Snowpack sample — Rabbit Ears Pass, Jackson County, Colorado, USA (12/17/25, 1:08 PM MST)
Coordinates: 40.387, -106.625
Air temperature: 34 °F
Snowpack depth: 46 cm
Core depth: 20 cm
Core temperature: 24.8 °F
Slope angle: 6°, slope face: 165°
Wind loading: medium
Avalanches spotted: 0
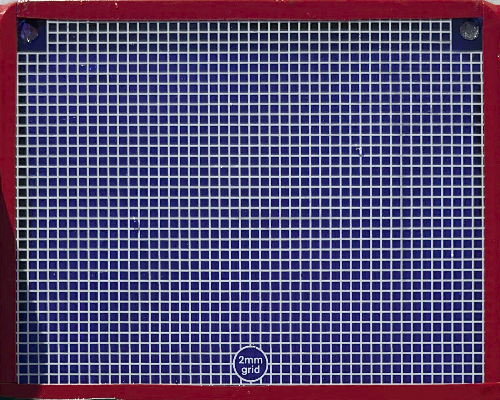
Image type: profile
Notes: No avalanches spotted nearby, although collected in a meadowy area with minimal risk on this face of the pass.